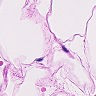
Metastatic tissue present: no